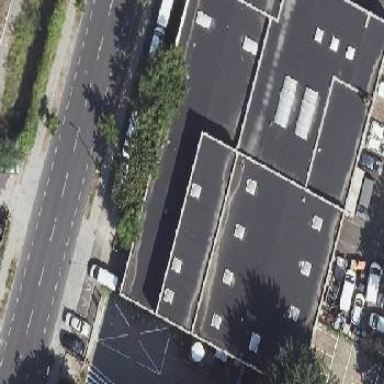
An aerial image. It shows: Part of the building is designated for commercial use.